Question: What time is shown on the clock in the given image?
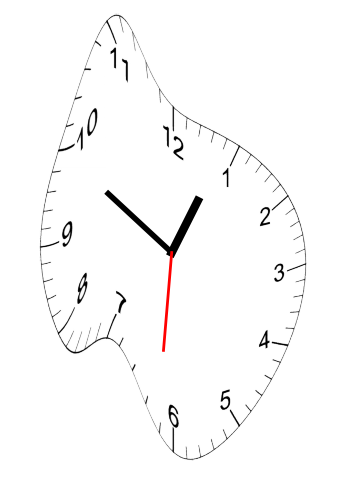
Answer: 12:49:31